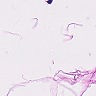
Metastatic tissue present: no